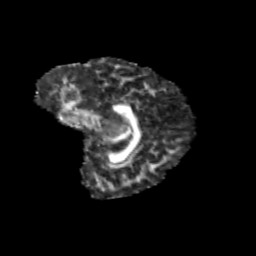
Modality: FA
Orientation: sagittal
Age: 12
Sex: female
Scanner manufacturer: siemens
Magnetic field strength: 3 T
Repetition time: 3.8 s
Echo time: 0.07 s